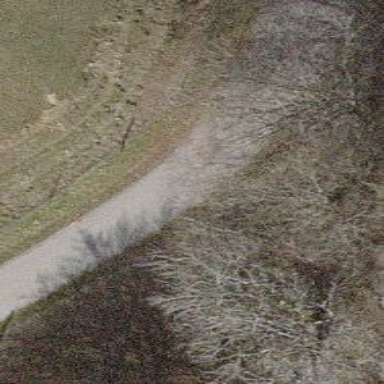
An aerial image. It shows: Unclassified road.